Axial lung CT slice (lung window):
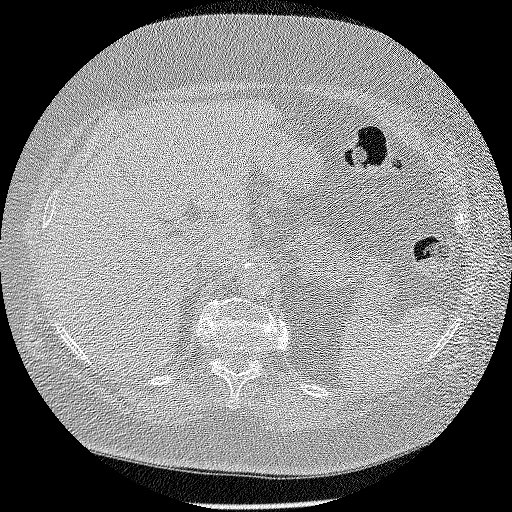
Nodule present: no